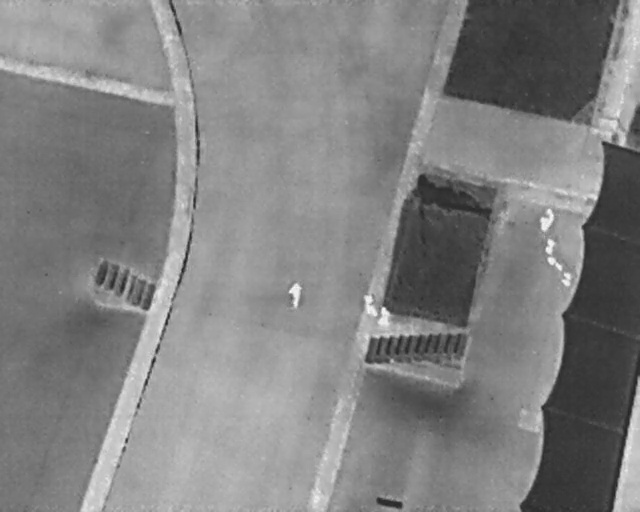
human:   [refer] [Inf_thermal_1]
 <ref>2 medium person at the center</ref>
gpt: <box>[[56, 58, 59, 61, 171], [58, 60, 61, 62, 5]]</box>